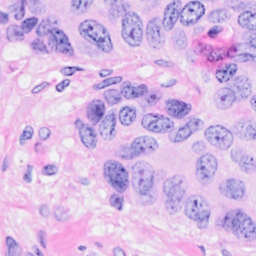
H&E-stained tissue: Breast